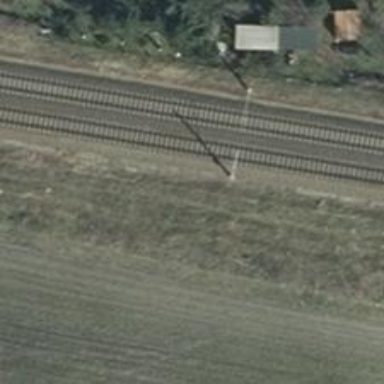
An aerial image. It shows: Railway milestone with catenary mast.